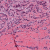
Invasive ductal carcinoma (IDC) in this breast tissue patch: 1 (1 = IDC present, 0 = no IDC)